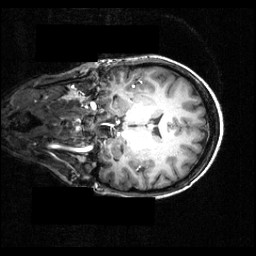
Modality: T1w
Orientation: coronal
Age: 24
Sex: female
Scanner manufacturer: siemens
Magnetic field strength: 3.951 T
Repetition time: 1.5 s
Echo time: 0.00335 s